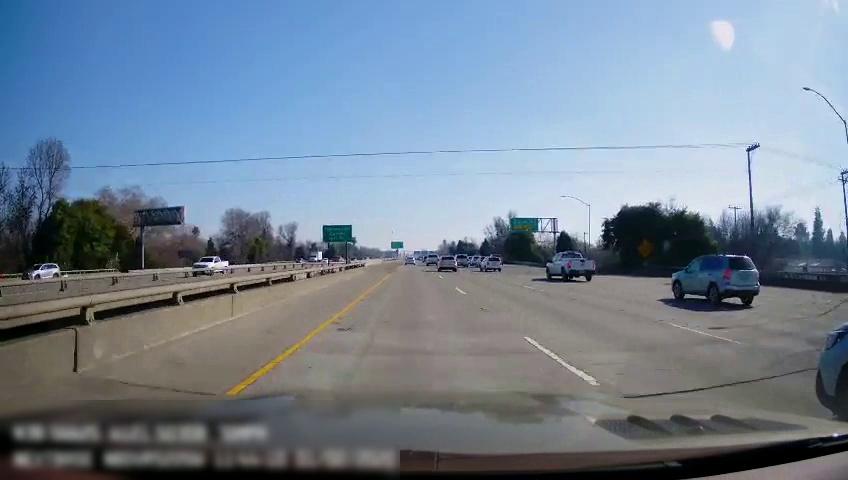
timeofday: Day
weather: Sunny
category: Drivable Space
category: Vehicles | Truck
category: Vehicles | Car
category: Vehicles | Truck
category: Drivable Space
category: Vehicles | Truck
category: Vehicles | SUV
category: Vehicles | SUV
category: Vehicles | SUV
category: Vehicles | SUV
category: Vehicles | SUV
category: Vehicles | SUV
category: Vehicles | Truck
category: Vehicles | SUV
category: Lanes | Current Lane
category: Lanes | Current Lane
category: Lanes | Alternate Lane
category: Traffic | Signs
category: Traffic | Signs
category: Traffic | Signs
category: Traffic | Signs
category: Traffic | Signs